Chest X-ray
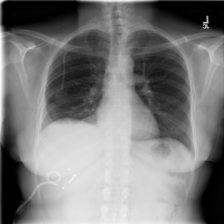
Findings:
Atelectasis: negative
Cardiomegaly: negative
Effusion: negative
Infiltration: negative
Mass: negative
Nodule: negative
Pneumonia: negative
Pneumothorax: negative
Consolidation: negative
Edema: negative
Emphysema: negative
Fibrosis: negative
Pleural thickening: negative
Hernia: negative